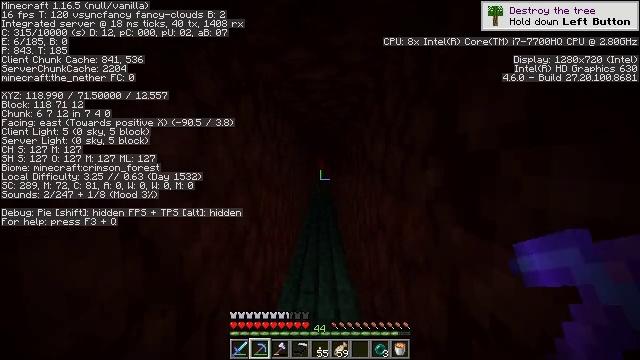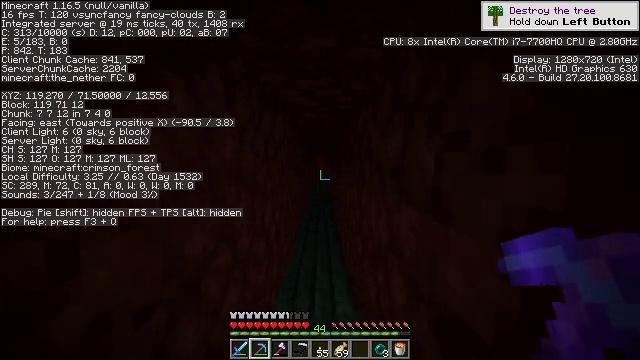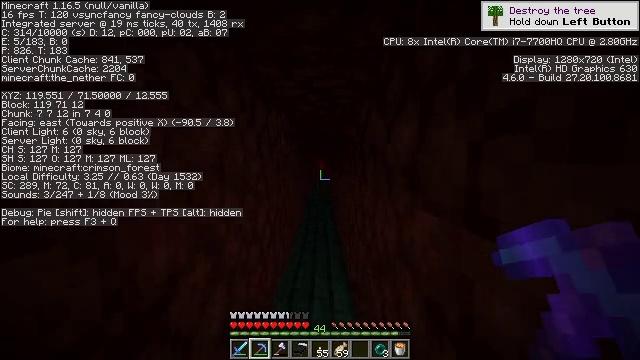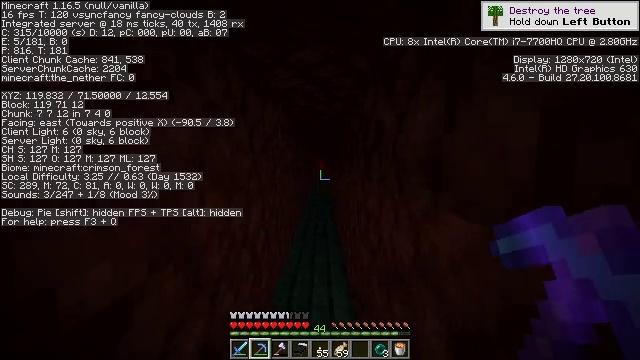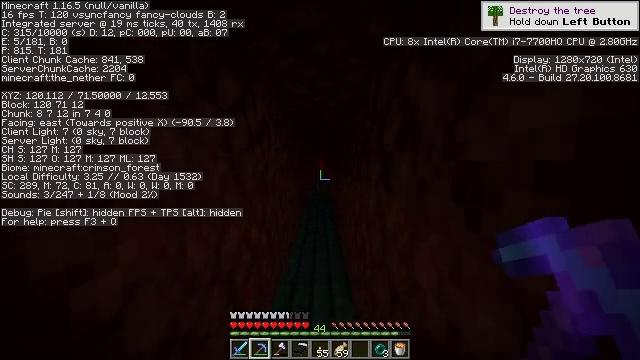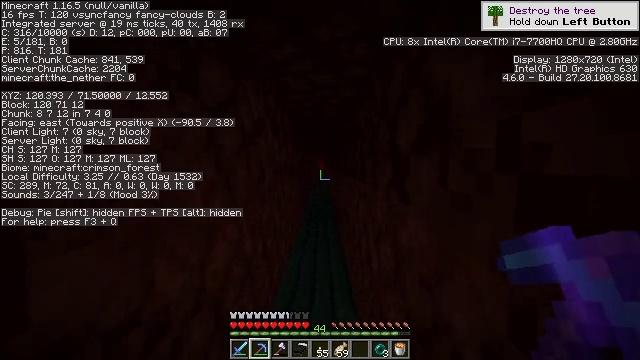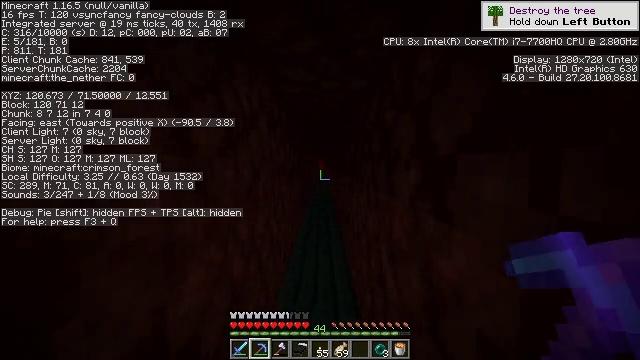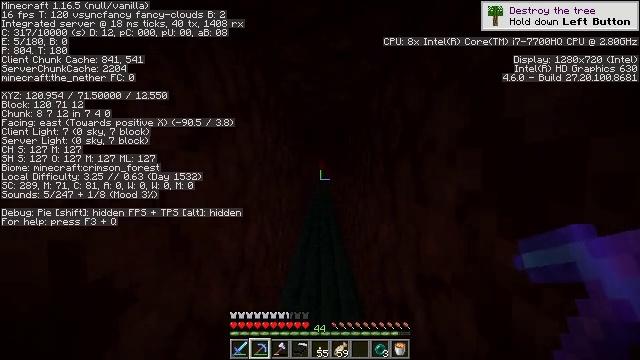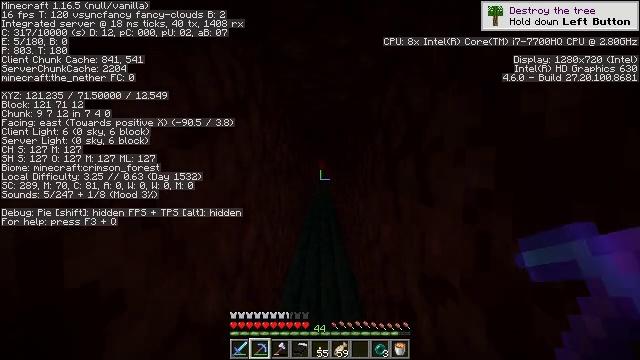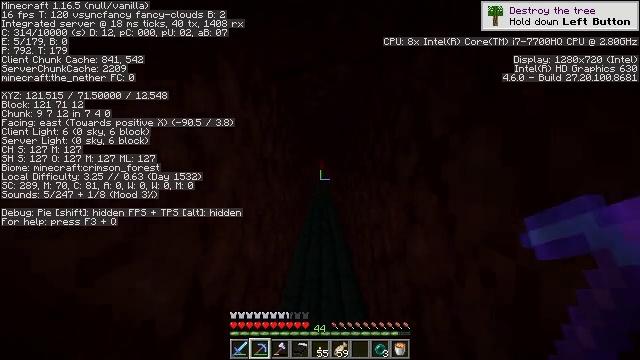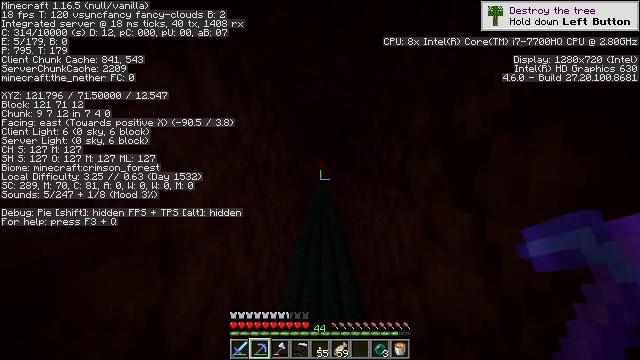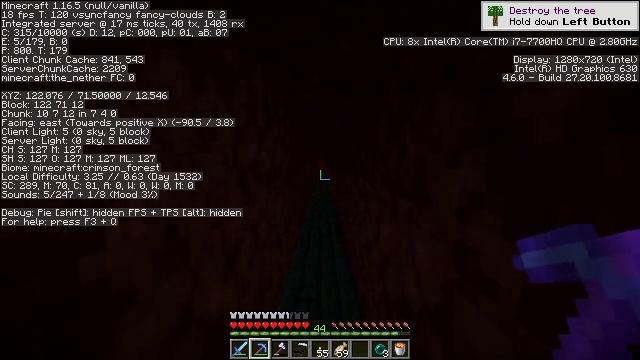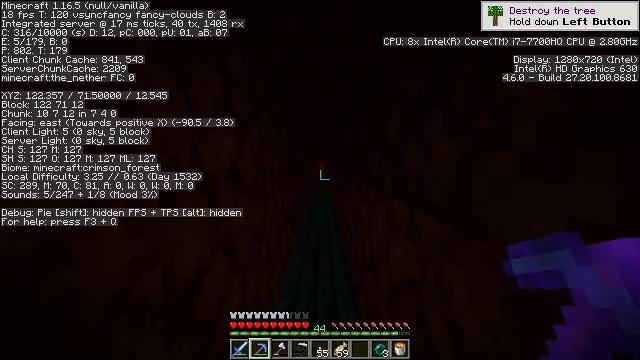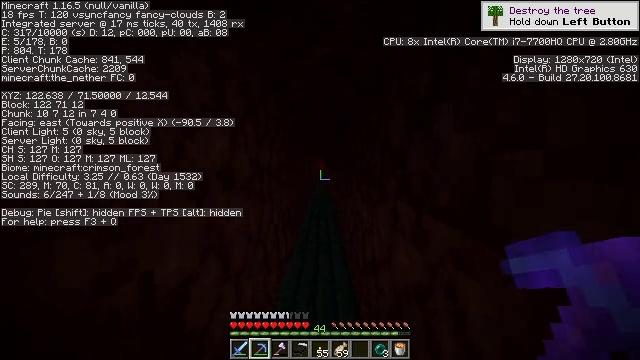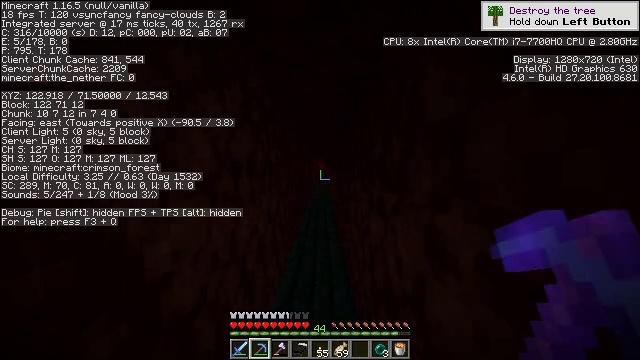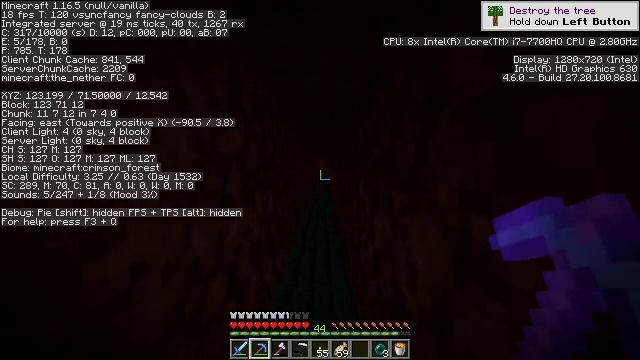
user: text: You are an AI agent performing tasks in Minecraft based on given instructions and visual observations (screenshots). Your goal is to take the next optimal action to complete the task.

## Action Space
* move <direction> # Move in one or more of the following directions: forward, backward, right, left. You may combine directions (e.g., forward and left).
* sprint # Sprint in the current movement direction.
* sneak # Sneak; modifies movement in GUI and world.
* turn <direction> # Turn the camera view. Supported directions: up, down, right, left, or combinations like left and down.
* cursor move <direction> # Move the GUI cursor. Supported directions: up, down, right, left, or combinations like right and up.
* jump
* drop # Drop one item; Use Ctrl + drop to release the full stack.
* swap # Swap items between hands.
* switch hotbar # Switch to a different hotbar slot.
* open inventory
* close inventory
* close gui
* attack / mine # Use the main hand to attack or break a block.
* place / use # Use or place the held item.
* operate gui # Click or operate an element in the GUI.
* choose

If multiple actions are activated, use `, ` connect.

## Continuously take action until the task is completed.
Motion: motion action
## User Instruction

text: Remove the redstone wall torch by mining.
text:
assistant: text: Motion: move forward
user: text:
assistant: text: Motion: move forward
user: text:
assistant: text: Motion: move forward
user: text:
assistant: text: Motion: move forward
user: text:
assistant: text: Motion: move forward
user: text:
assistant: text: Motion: move forward
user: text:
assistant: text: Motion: move forward
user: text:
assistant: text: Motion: move forward
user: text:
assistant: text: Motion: move forward
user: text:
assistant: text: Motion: move forward
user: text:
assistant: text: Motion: move forward
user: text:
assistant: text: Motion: move forward
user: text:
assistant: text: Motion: move forward
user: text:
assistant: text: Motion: move forward
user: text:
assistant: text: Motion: move forward
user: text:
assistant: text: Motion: move forward
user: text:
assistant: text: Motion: move forward
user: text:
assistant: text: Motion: move forward
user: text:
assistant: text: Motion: move forward
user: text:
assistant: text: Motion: move forward
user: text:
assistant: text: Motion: move forward
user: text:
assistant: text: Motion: move forward
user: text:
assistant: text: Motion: move forward
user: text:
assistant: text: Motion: move forward
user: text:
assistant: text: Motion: move forward
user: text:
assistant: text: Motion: move forward
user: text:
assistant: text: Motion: move forward
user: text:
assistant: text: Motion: move forward
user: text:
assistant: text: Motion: move forward
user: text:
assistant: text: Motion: move forward